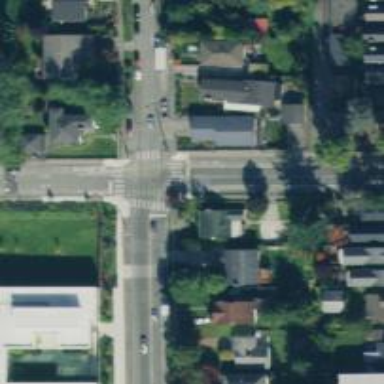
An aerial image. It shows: Asphalt footway with uncontrolled zebra crossing.